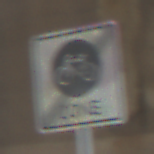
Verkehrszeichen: EndeFahrradzone
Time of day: Midday
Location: Roofed (Beach)
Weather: Overcast
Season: NotSpecified
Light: Natural